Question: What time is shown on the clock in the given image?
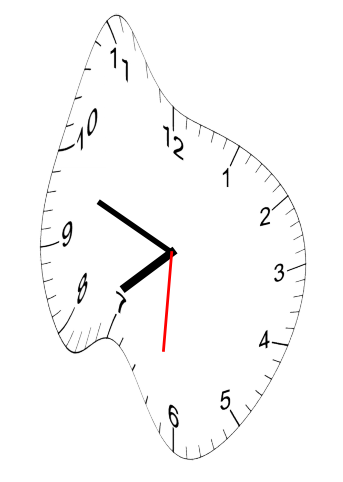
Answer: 07:48:31